Interaction volume radius: 5 \u00c5
Interaction volume height: 15 \u00c5
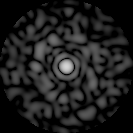
Disorder parameter: 0.775